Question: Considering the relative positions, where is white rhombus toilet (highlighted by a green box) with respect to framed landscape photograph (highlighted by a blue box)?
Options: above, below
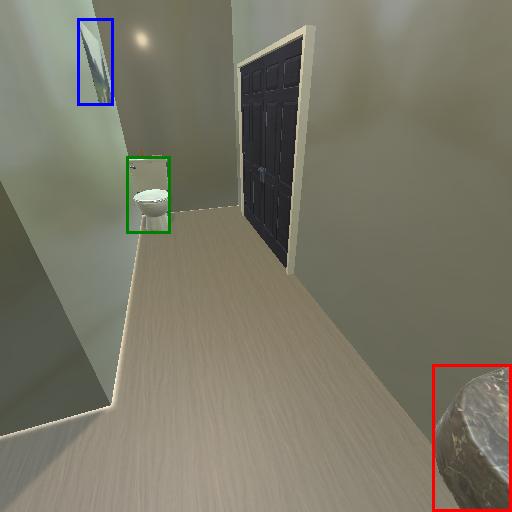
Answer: above